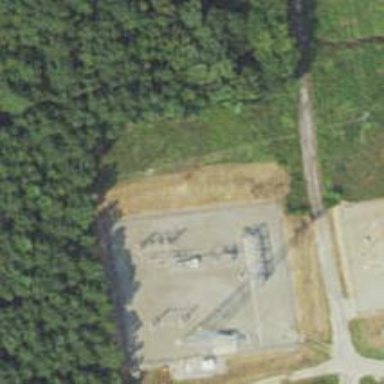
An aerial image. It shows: Distribution power substation secured by fence.